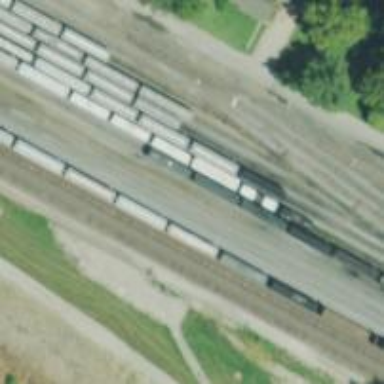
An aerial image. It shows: Railway yard in service.